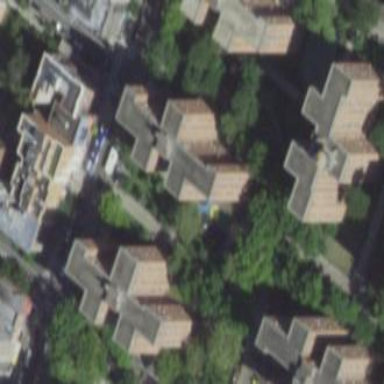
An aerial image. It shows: Building with apartments and flat roof.